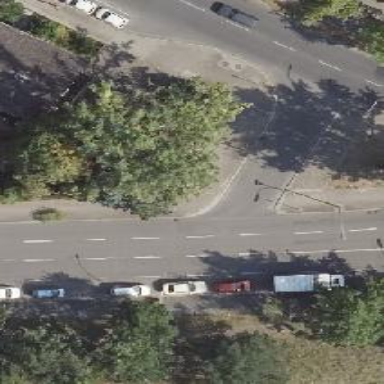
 there is cycle track with asphalt surface."